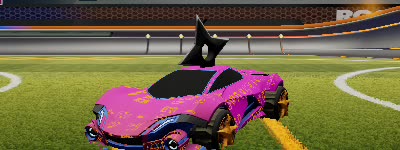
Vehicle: werewolf